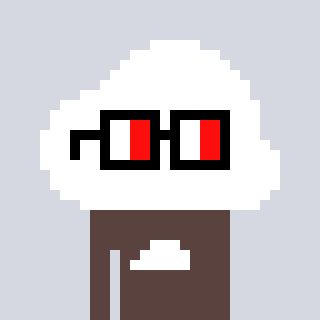
a pixel art character with square glasses with black frames and red eyes, a cloud-shaped head and a darkbrown-colored body on a cool background